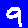
Digit: 9